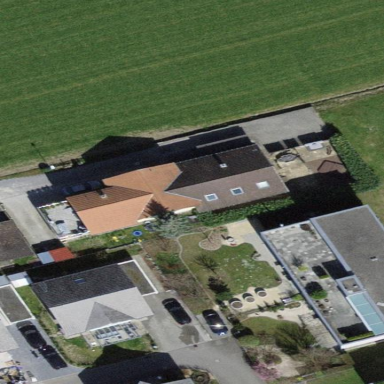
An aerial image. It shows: Building with tile roof.